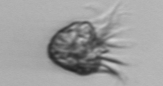
Label: Ciliophora